Interaction volume radius: 5 \u00c5
Interaction volume height: 10 \u00c5
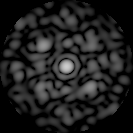
Disorder parameter: 0.5432